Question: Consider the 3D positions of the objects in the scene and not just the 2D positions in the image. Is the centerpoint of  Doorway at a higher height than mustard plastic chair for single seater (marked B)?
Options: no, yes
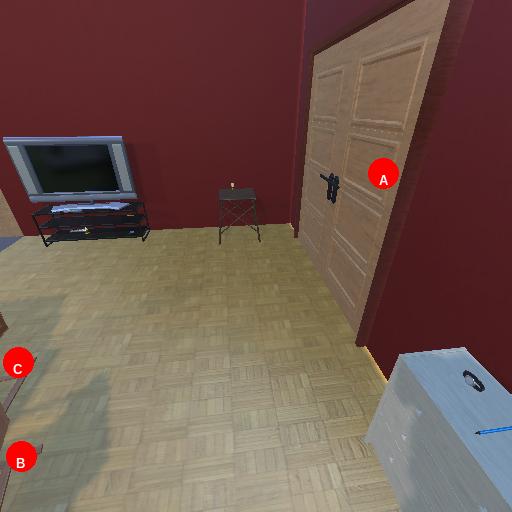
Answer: no